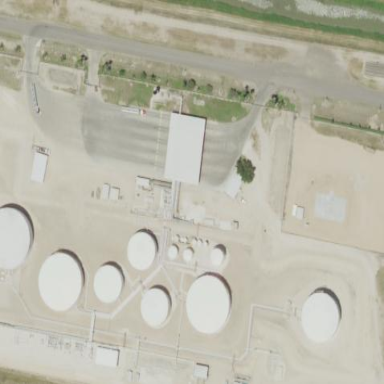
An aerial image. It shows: Industrial area designated as petroleum terminal.